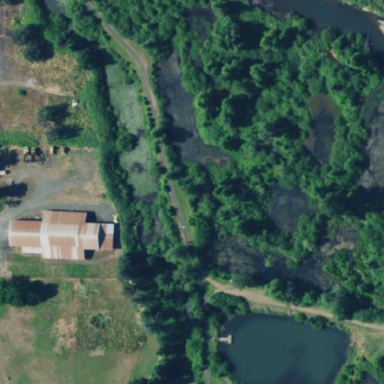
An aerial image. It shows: Pond surrounded by natural water.